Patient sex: M
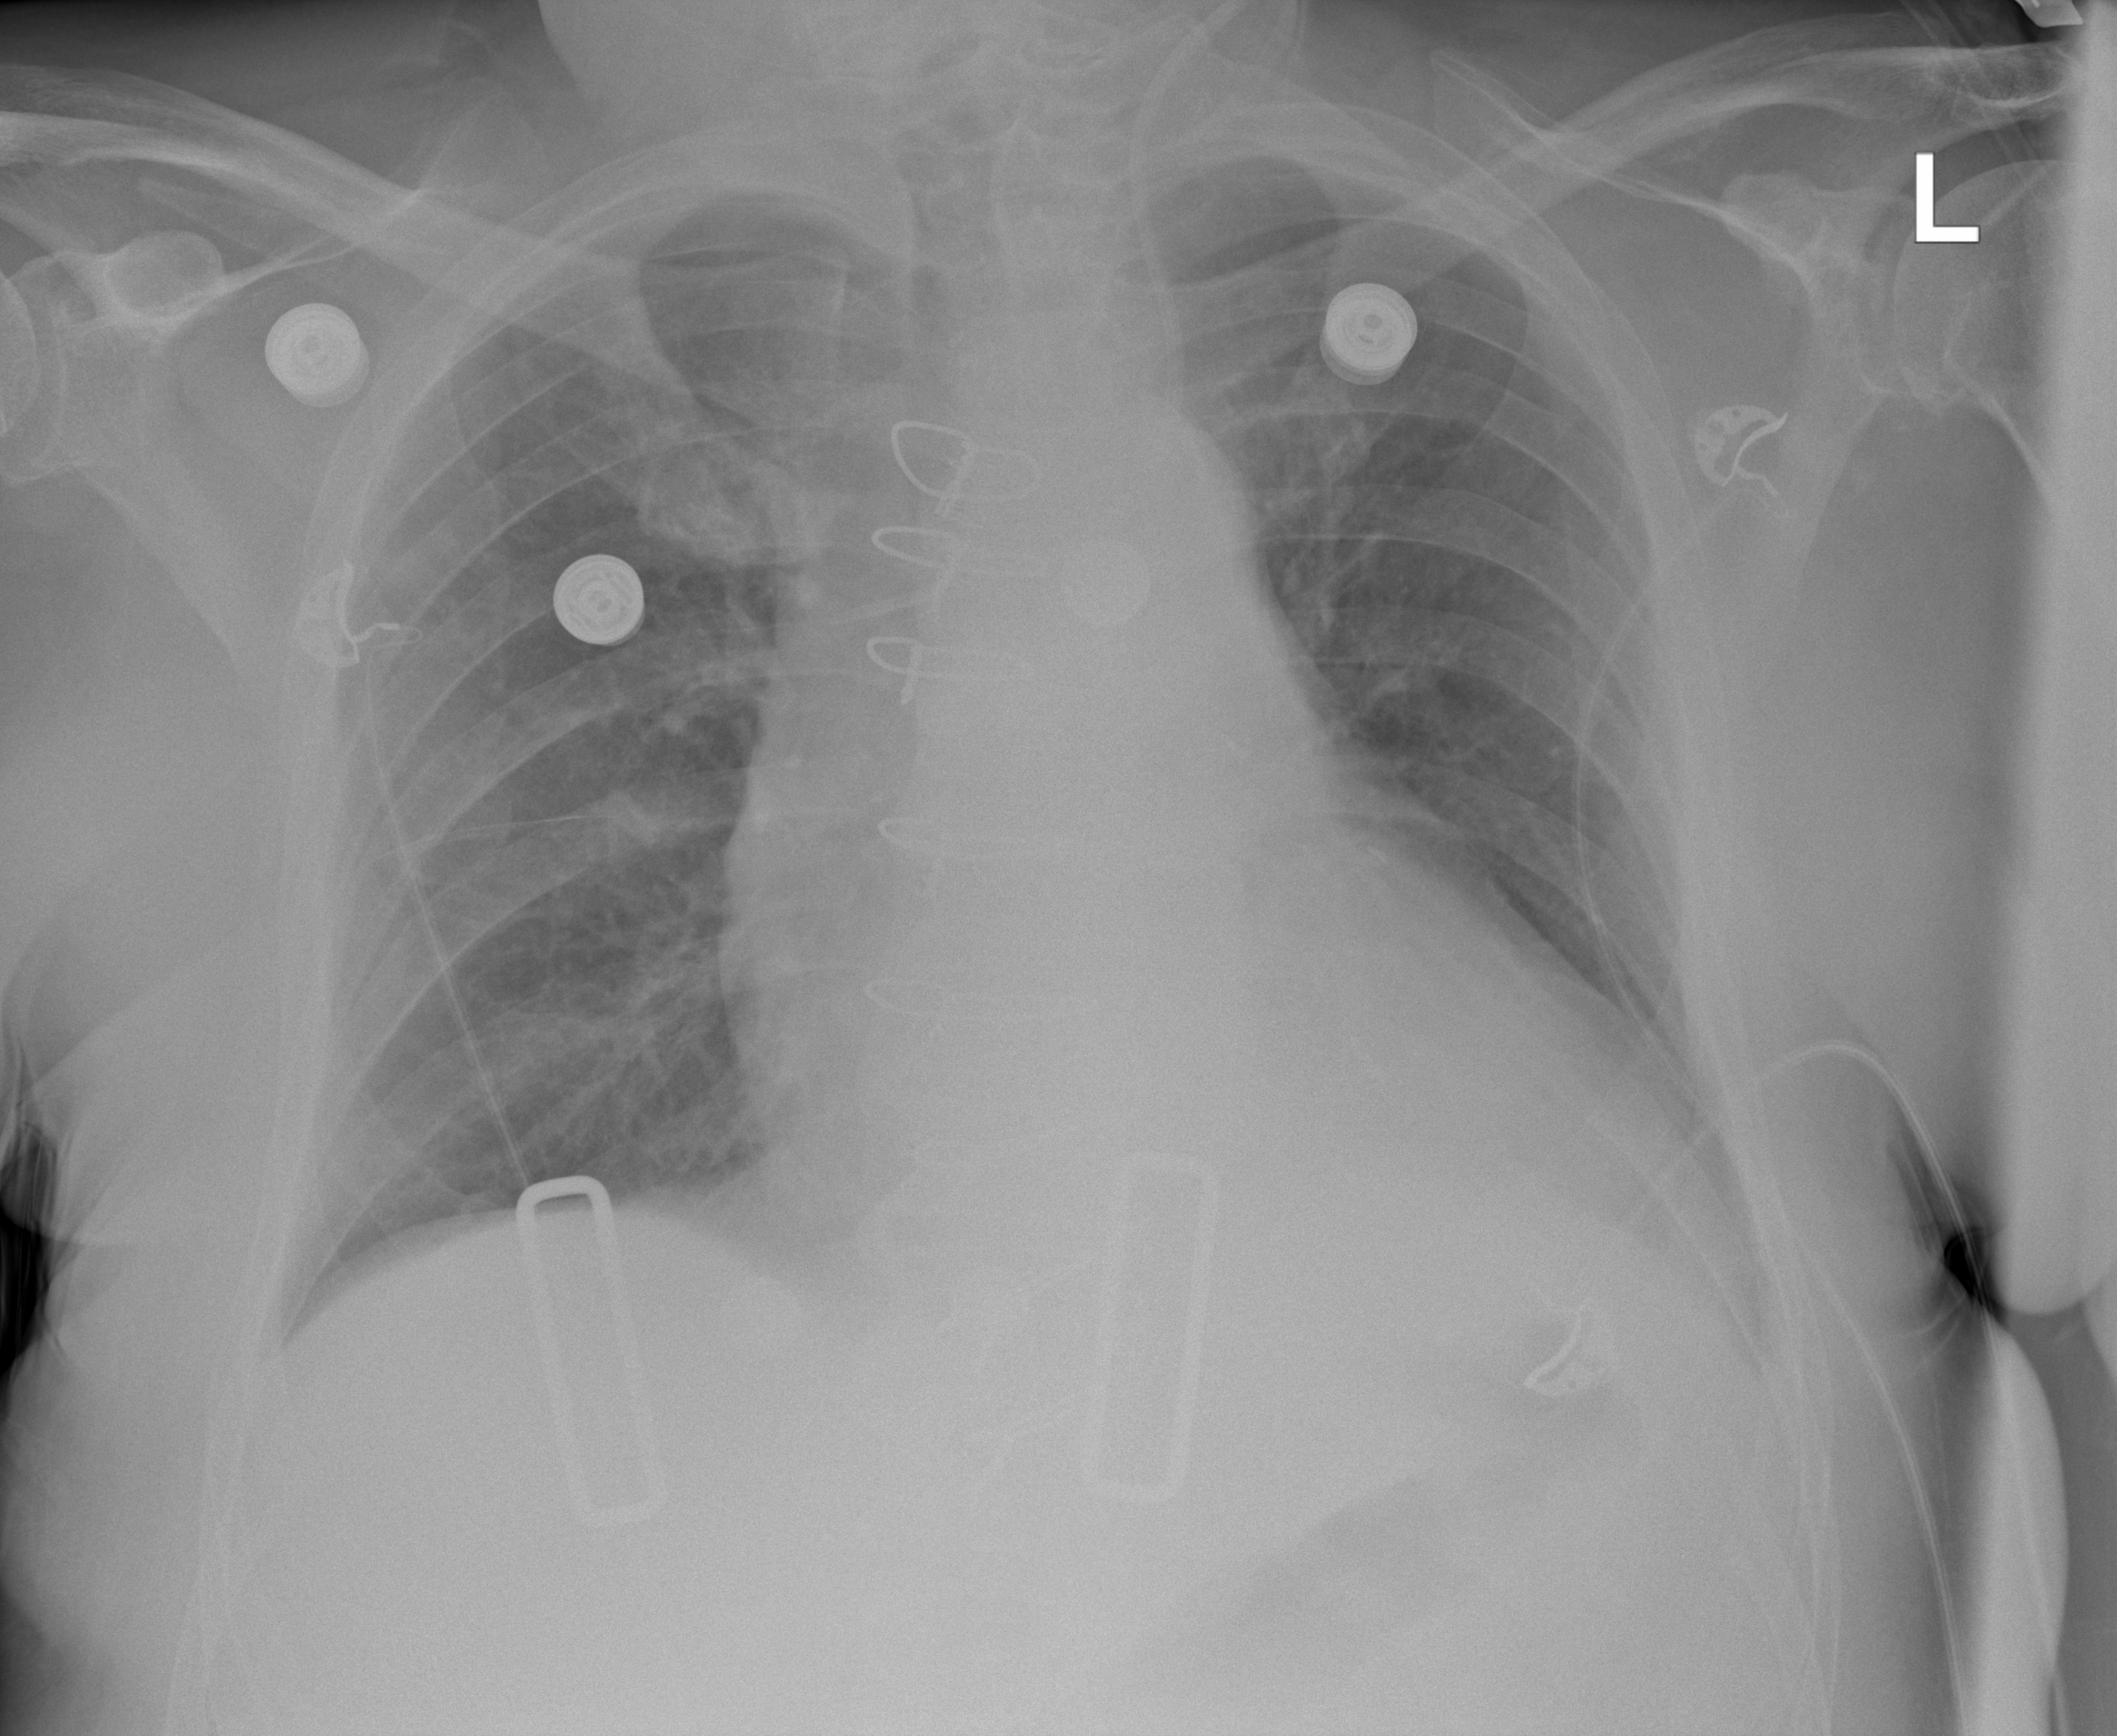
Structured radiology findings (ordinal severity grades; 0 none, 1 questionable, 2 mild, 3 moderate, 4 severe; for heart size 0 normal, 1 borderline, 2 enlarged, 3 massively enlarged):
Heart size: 2
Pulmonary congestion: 0
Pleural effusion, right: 2
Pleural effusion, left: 2
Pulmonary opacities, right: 0
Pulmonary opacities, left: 0
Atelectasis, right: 0
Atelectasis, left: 0